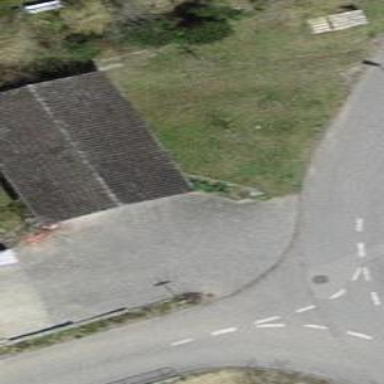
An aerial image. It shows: Building with tiled roof.